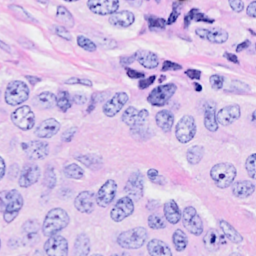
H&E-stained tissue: Breast